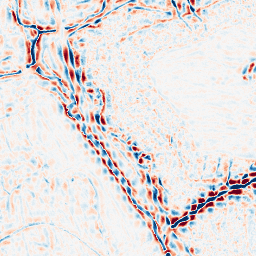
Category: wavelet
Decomposition family: wavelet_biorthogonal
Decomposition parameters: wavelet: bior5.5
level: 3
Upsampling method: bspline
Upsampling parameters: scale: 2
Upsampling scale: 2